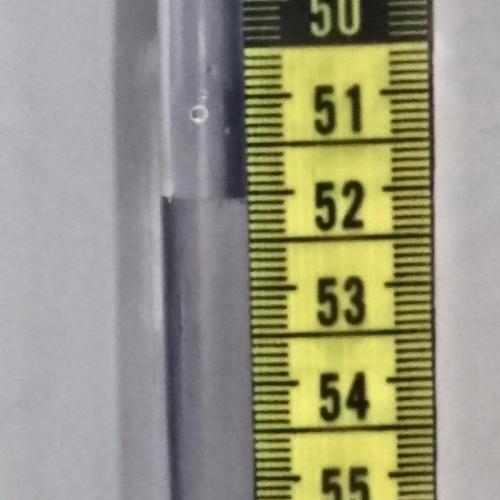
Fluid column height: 52.1 cm